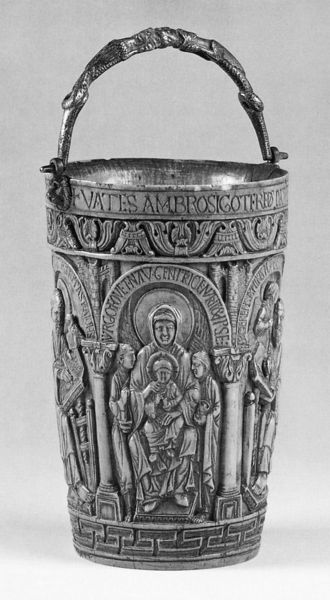
Titel: Elfenbeinsitula des Erzbischofs Gotfredus
Institution: Mailand, Domschatz
Schlagwörter: gott, wasser, sitzen, schmuck, säule, säulen, ornament, alt, kind, mutter, kinder, henkel, kübel, relief, schrift, bogen, inschrift, verzierung, metall, foto, eisen, gefäß, kupfer, kapitell, girlanden, verziert, römer, heiligenschein, christus, jesus, christlich, eimer, maria, madonna, römisch, mäander, latein, heiliger geist, gefäs, ambrosius, #christus